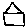
Label: house